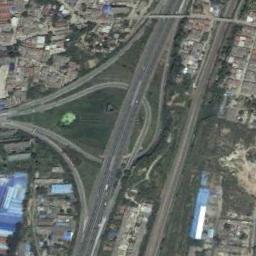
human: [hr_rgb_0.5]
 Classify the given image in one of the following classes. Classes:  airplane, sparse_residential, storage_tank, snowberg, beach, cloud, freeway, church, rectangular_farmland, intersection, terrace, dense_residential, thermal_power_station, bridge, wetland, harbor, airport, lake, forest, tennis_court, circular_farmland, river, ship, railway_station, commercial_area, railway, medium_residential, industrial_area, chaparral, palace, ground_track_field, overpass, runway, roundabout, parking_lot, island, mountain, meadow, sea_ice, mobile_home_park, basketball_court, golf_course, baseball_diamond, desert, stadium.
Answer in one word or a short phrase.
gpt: overpass